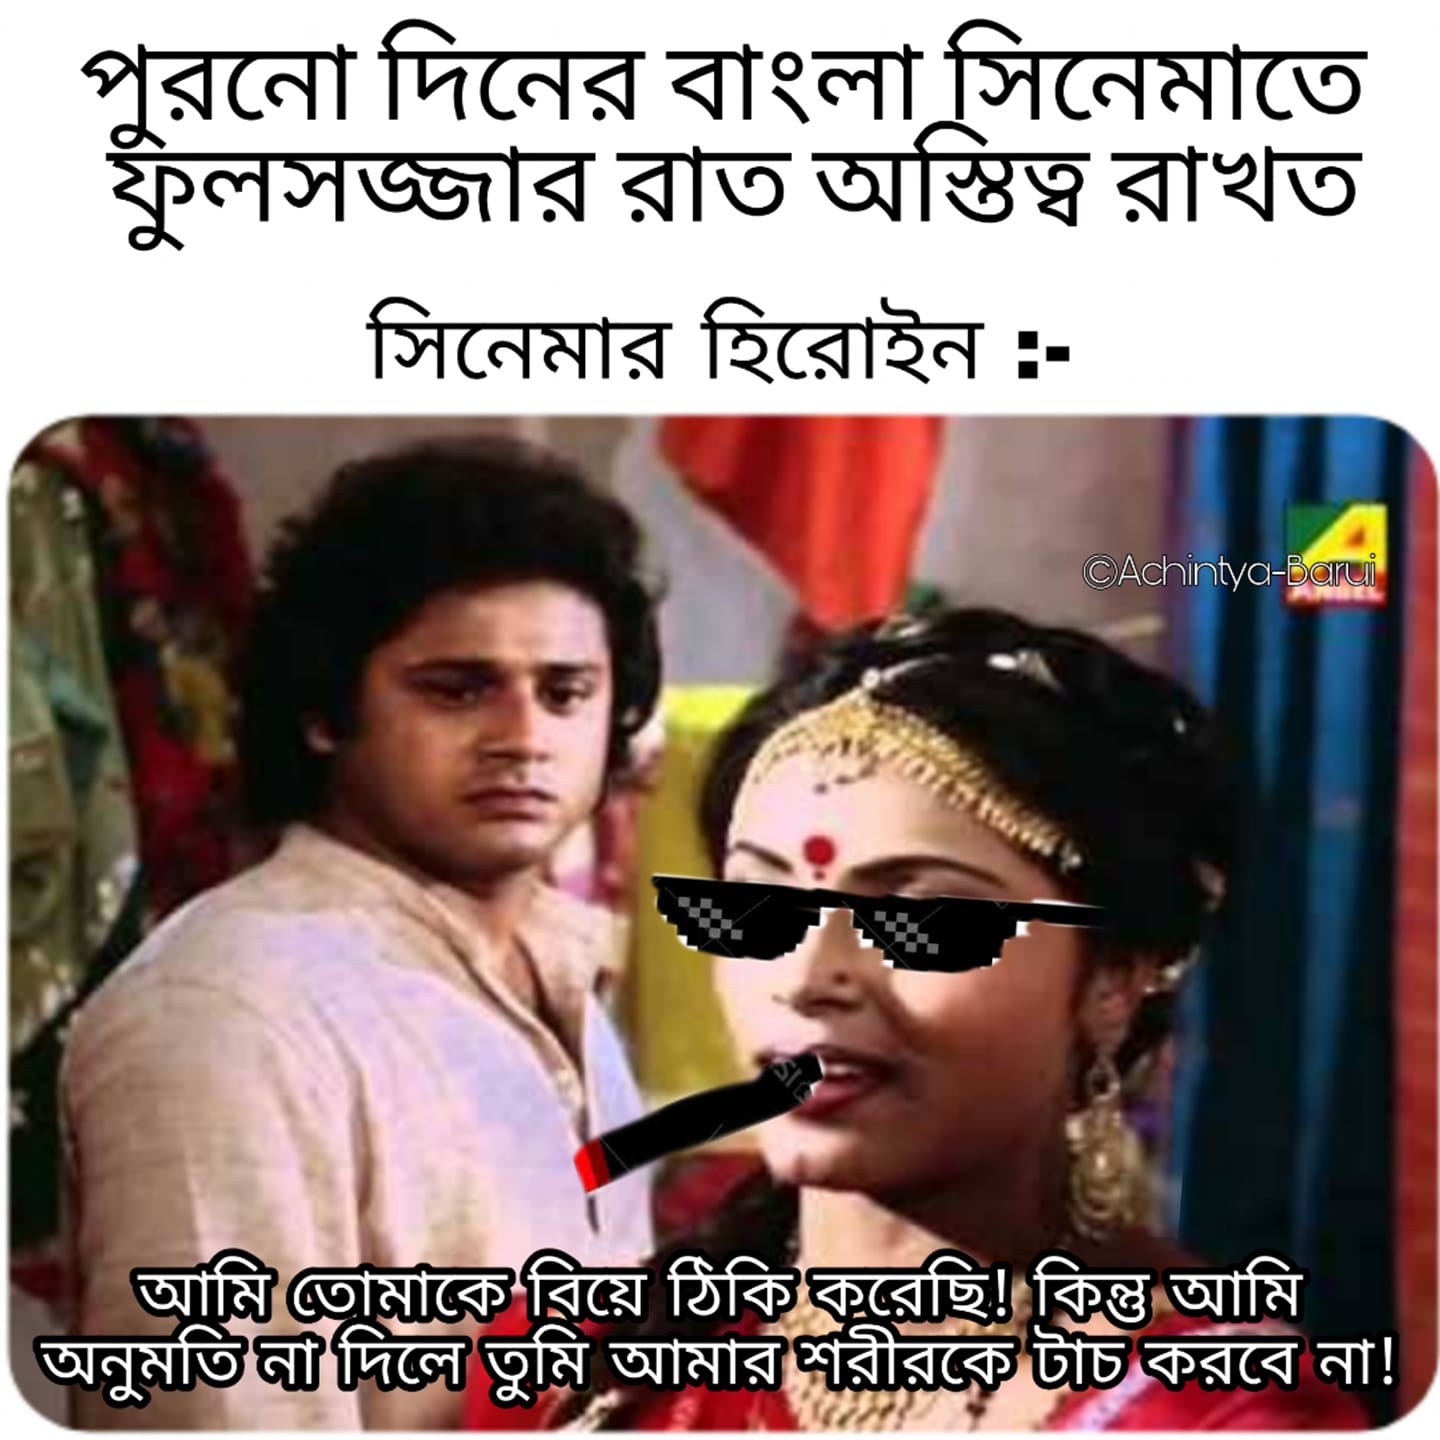
Caption: পুরনো দিনের বাংলা সিনেমাতে ফুলসজ্জার রাত অস্তিত্ব রাখত    সিনেমার হিরোইন  :-   আমি তোমাকে বিয়ে ঠিকি করেছি ! কিন্তু আমি অনুমতি না দিলে তুমি আমার শরীরকে টাচ করবে না !
Label: non-hate